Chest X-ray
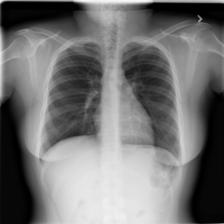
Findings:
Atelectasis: negative
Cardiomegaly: negative
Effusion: negative
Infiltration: negative
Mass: negative
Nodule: negative
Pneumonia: negative
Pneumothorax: negative
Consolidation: negative
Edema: negative
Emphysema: negative
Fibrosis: negative
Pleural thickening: negative
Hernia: negative